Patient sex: M
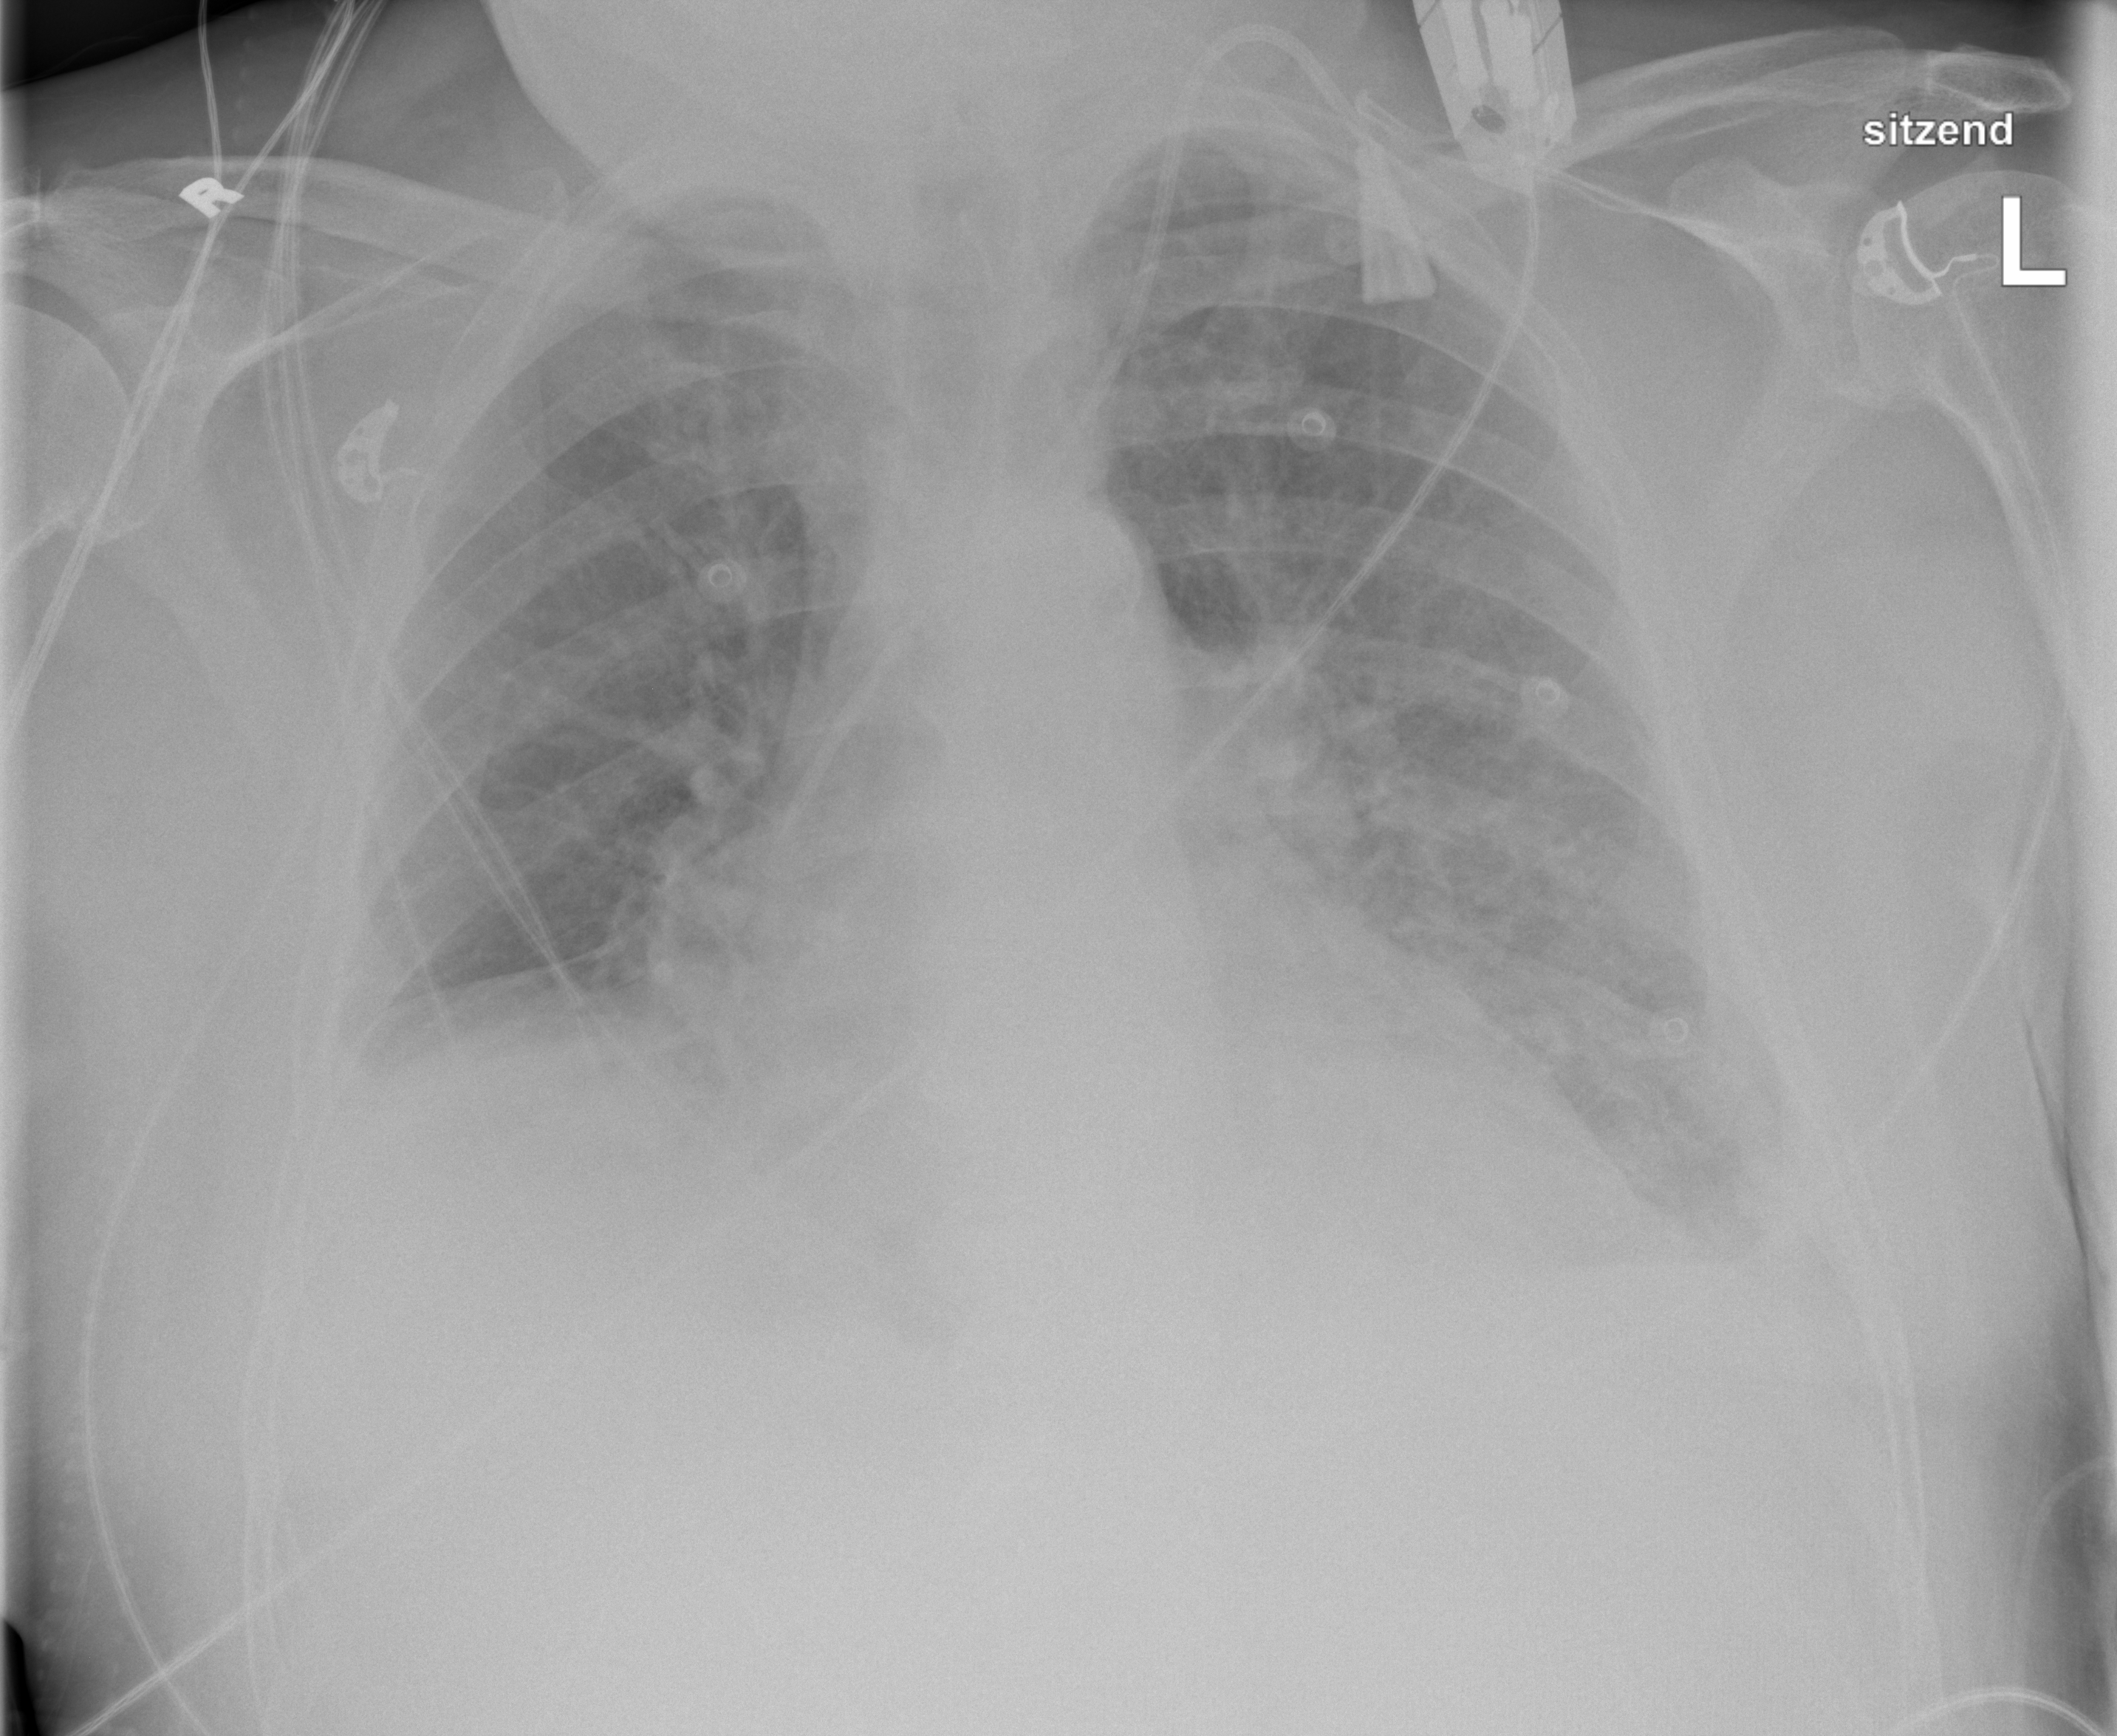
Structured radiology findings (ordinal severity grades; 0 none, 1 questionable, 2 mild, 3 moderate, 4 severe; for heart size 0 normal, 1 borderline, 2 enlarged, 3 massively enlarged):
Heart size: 2
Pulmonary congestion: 2
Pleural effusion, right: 0
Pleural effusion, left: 2
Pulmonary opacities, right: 2
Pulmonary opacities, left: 3
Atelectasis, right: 3
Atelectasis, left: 2